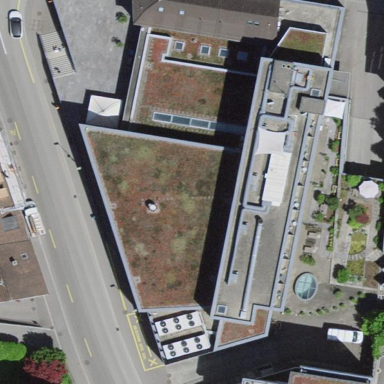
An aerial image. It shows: Hotel building.